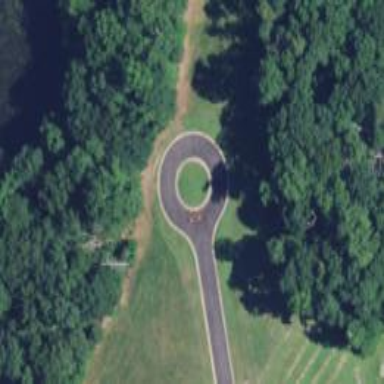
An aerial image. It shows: Turning loop on the road.